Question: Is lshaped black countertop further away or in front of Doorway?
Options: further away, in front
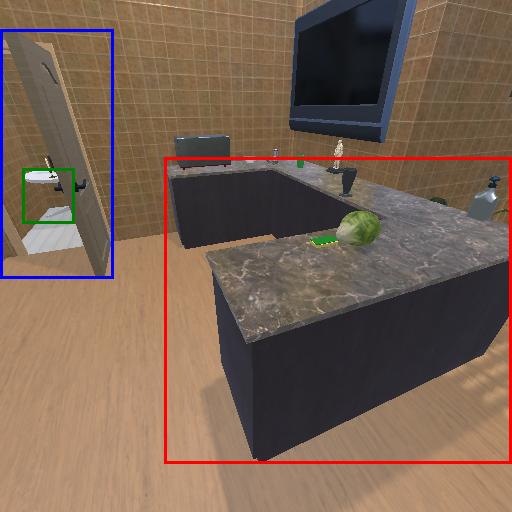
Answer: further away